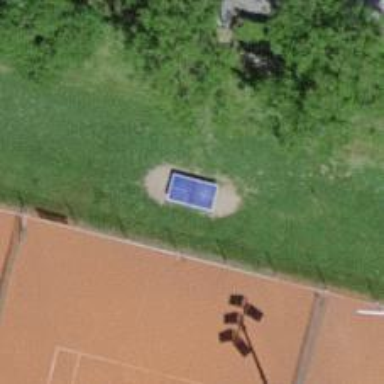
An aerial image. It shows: Pitch for leisure activities.